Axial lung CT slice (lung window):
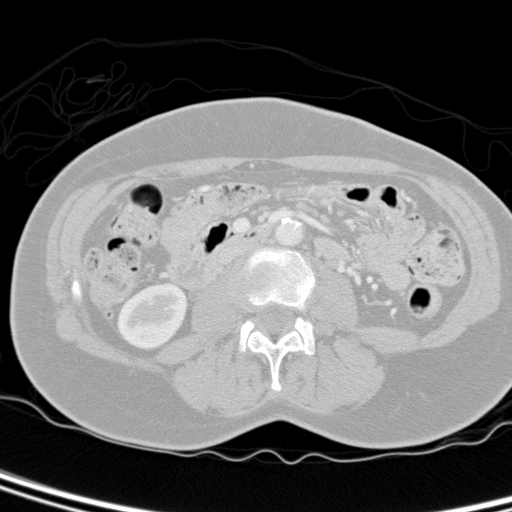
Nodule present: no